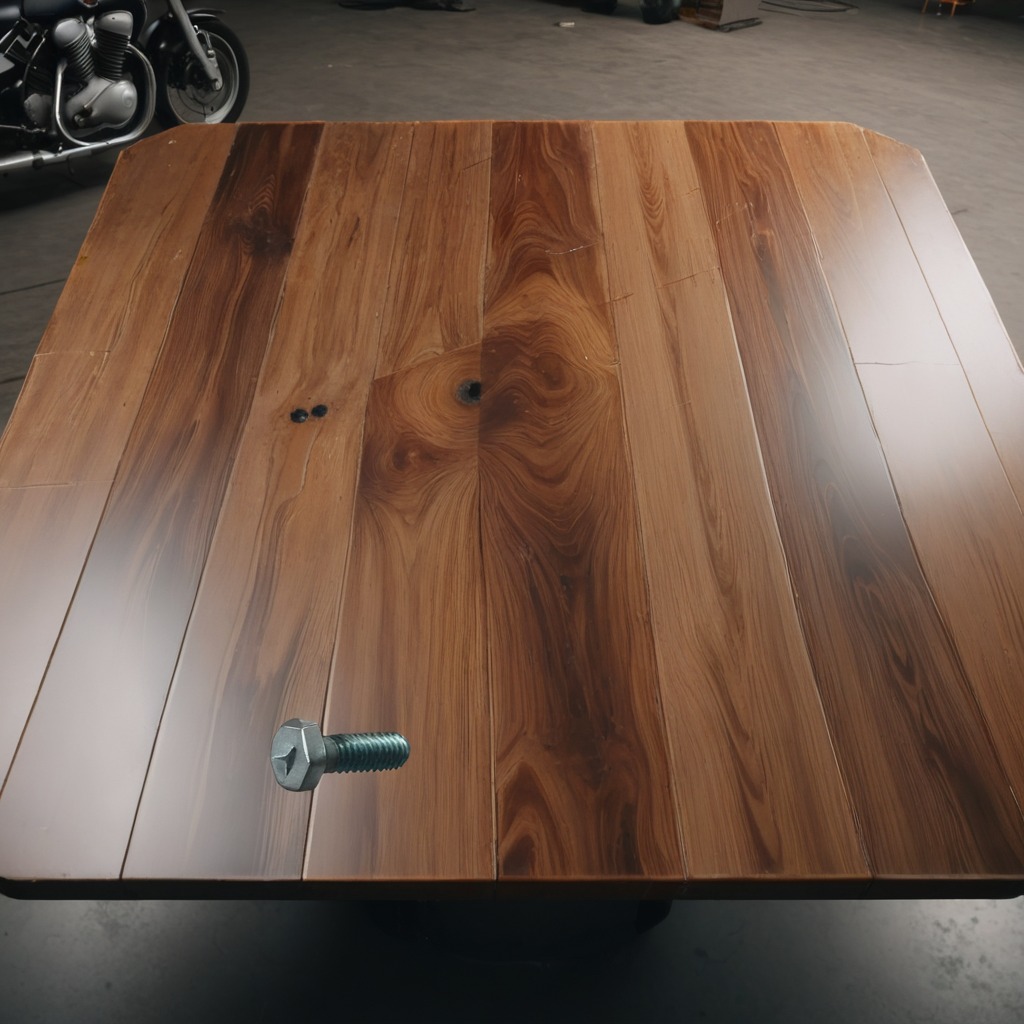
A metal screw lying on the oil-spilled wooden table in a vintage motorcycle garage.